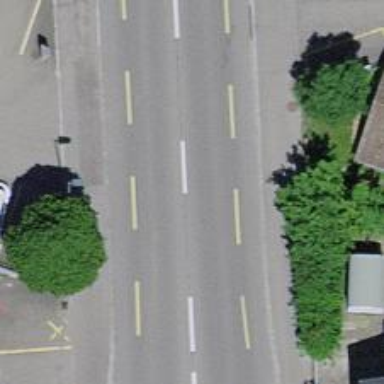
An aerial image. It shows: Secondary road with asphalt surface and sidewalks on both sides. It also has cycle lanes on both sides.